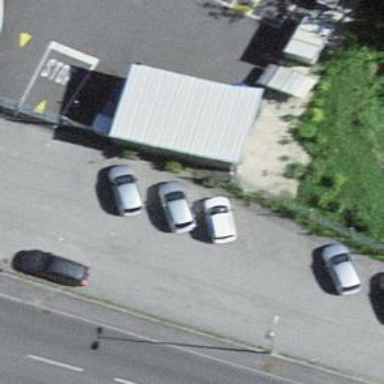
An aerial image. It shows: Charging station.